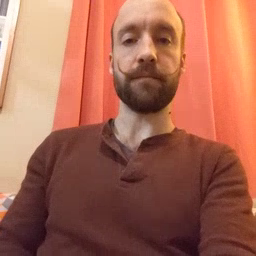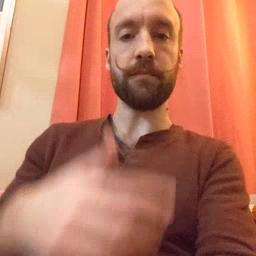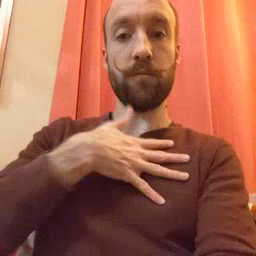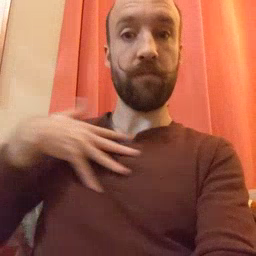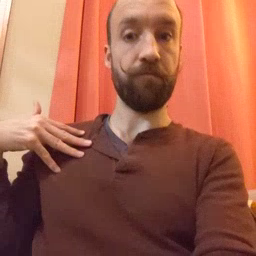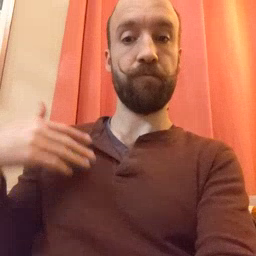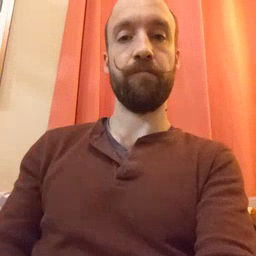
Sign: zebra